Question: I'm using C#, ASP.NET, iTextSharp for my application.
I have formatting issues when I print my datatable to PDF.
I have two datatables: and
'''
foreach (DataRow dr in dt.Rows)
{
foreach (DataColumn dc in dt.Columns)
{
stringWrite.Write(dr[dc]);
}
indentno=dr["REF"].ToString();
dt_child = getDataTablebyProcedure("ChildProcedure",ref);
stringWrite = getStringWriterbyDataTable(dt_child, stringWrite);
}
'''
Code is working fine. I have an issue with formatting.
The picture shows how it is currently displayed.
I want
1: The header row of to be displayed. It is currently not displayed.
2: The row of to be displayed in table form. Currently I'm iterating rows in each column.
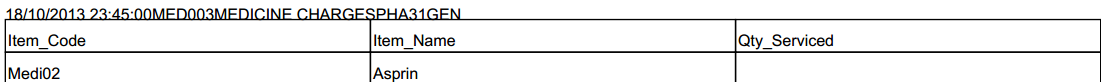
Answer: You will need to set UI for PDF.
Try this if it helps
'''
private void ExportDataToPDFTable()
{
Document doc = new Document(iTextSharp.text.PageSize.LETTER, 10, 10, 42, 35);
try
{
string pdfFilePath = Server.MapPath(".") + "/pdf/myPdf.pdf";
//Create Document class object and set its size to letter and give space left, right, Top, Bottom Margin
PdfWriter wri = PdfWriter.GetInstance(doc, new FileStream(pdfFilePath, FileMode.Create));
doc.Open();//Open Document to write
Font font8 = FontFactory.GetFont("ARIAL", 7);
//Write some content
Paragraph paragraph = new Paragraph("Using ITextsharp I am going to show how to create simple table in PDF document ");
DataTable dt = GetDataTable();
if (dt != null)
{
//Craete instance of the pdf table and set the number of column in that table
PdfPTable PdfTable = new PdfPTable(dt.Columns.Count);
PdfPCell PdfPCell = null;
//Add Header of the pdf table
PdfPCell = new PdfPCell(new Phrase(new Chunk("ID", font8)));
PdfTable.AddCell(PdfPCell);
PdfPCell = new PdfPCell(new Phrase(new Chunk("Name", font8)));
PdfTable.AddCell(PdfPCell);
//How add the data from datatable to pdf table
for (int rows = 0; rows < dt.Rows.Count; rows++)
{
for (int column = 0; column < dt.Columns.Count; column++)
{
PdfPCell = new PdfPCell(new Phrase(new Chunk(dt.Rows[rows][column].ToString(), font8)));
PdfTable.AddCell(PdfPCell);
}
}
PdfTable.SpacingBefore = 15f; // Give some space after the text or it may overlap the table
doc.Add(paragraph);// add paragraph to the document
doc.Add(PdfTable); // add pdf table to the document
}
}
catch (DocumentException docEx)
{
//handle pdf document exception if any
}
catch (IOException ioEx)
{
// handle IO exception
}
catch (Exception ex)
{
// ahndle other exception if occurs
}
finally
{
//Close document and writer
doc.Close();
}
}
'''
Courtesy
<URL>
For reference
<URL>